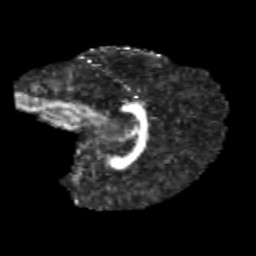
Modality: FA
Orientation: sagittal
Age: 11
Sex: male
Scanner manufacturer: siemens
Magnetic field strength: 3 T
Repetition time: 3.8 s
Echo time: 0.07 s